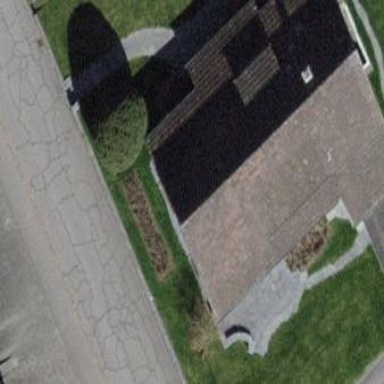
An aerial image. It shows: Building with tile roof.